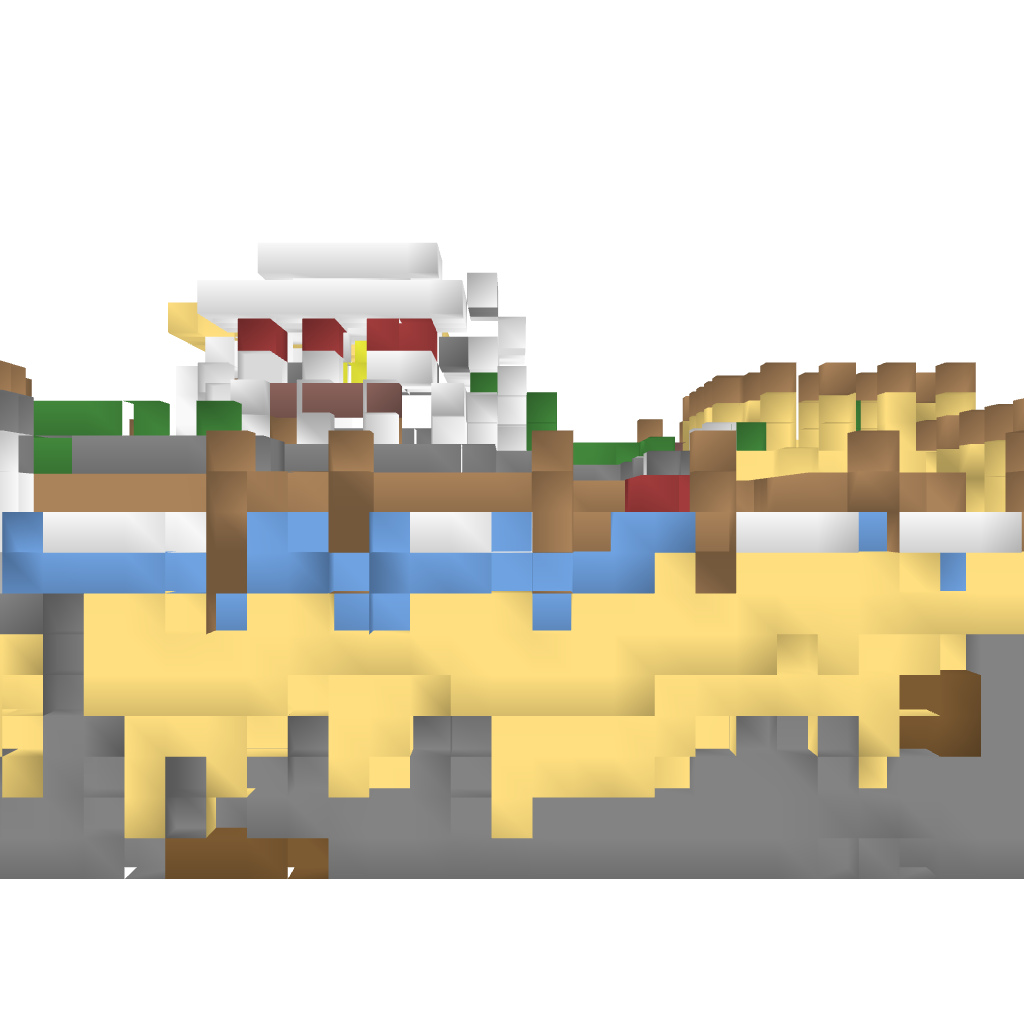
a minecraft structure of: small beach house bad low quality